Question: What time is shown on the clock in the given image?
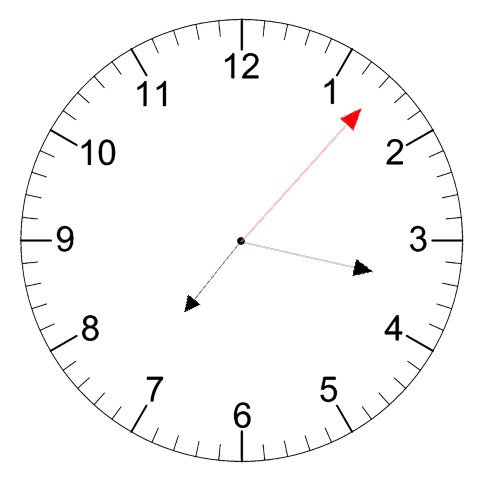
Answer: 07:17:07